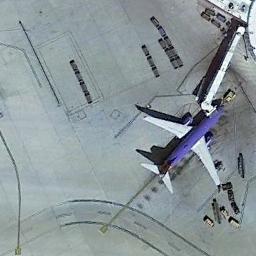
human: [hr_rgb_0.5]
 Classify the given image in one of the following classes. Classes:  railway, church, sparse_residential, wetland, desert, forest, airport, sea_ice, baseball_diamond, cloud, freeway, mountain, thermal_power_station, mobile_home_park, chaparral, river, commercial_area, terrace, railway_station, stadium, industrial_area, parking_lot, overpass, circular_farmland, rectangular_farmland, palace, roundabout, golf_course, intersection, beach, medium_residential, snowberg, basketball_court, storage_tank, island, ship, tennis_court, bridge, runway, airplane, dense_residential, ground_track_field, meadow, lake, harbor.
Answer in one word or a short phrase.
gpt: airplane